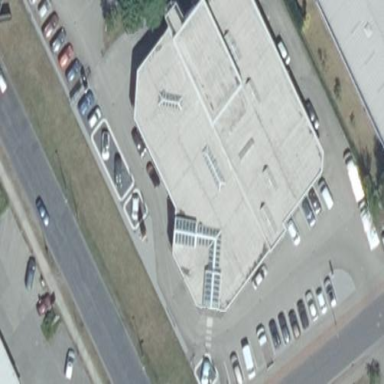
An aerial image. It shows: Building housing car shop.